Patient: sex M, age 47
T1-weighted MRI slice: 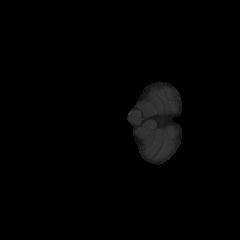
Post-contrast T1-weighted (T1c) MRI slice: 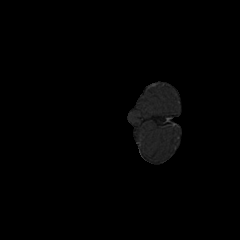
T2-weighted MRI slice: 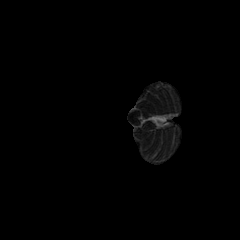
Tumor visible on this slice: no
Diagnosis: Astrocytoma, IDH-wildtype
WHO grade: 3